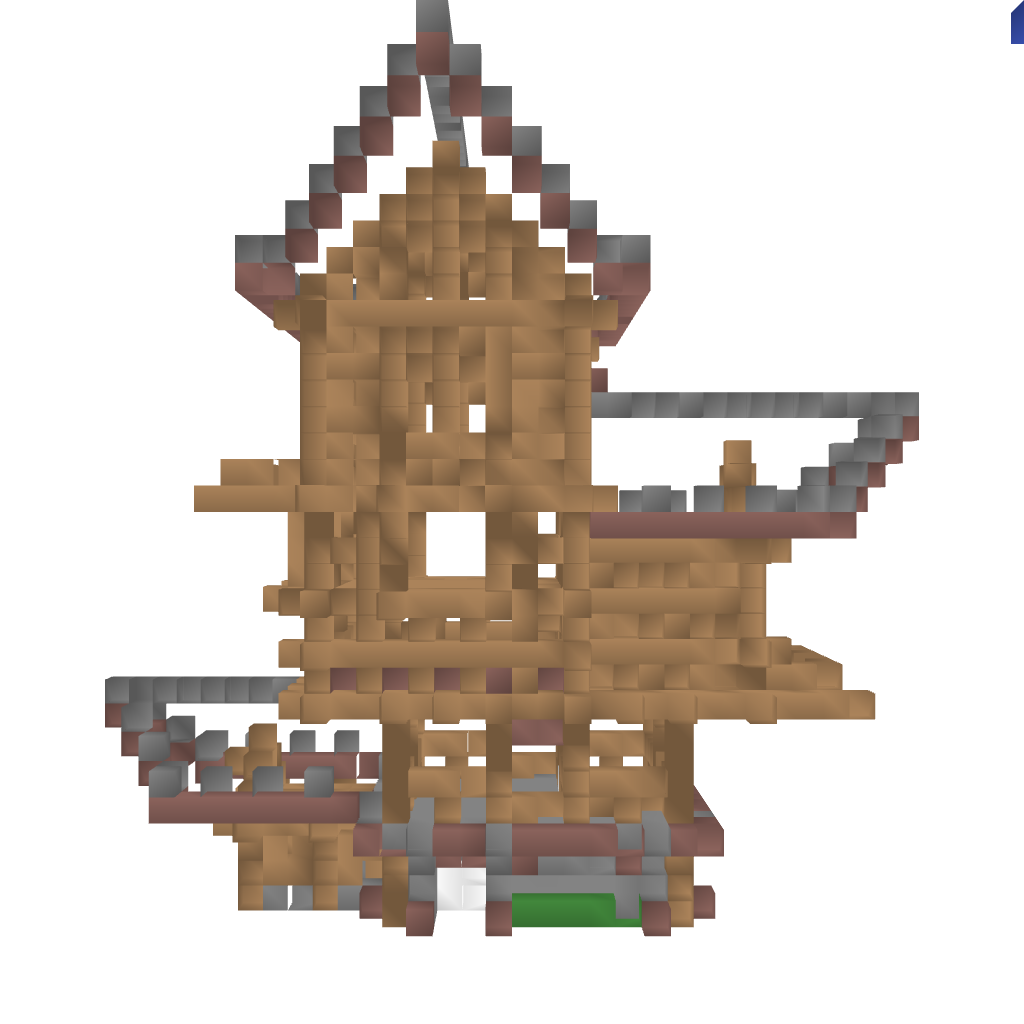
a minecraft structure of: Fantasy Medieval Home #0001 | By DaveGR bad low quality